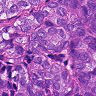
Metastatic tissue present: yes